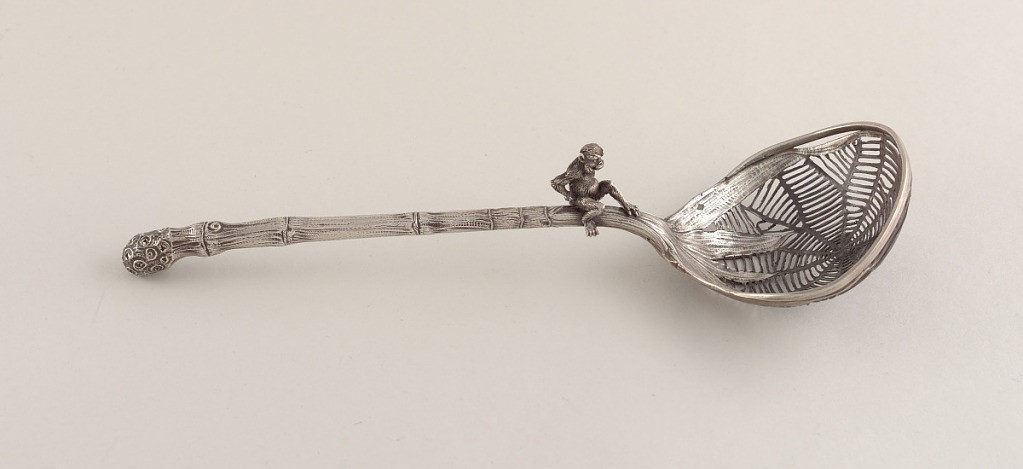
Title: Sugar Sifter with Spider Web-Shaped Bowl and Monkey
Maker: Charles Victor Gibert, French
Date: ca. 1890
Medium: silver
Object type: sifter
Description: Rounded deep bowl with pierced openwork covering interior in concentric circles in the shape of a spider web. Large long leaves fan out from neck overlapping pierced decoration. On neck, relief monkey applied as if sitting perched. Handle formed and decorated in bamboo-shape with occassional knobs and horizontal breaks. Handle widening slightly towards rounded terminal, which is covered in knobbed decoration.